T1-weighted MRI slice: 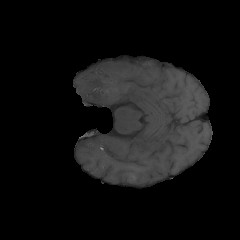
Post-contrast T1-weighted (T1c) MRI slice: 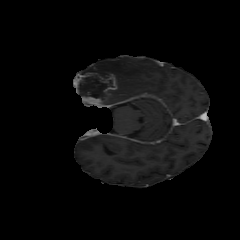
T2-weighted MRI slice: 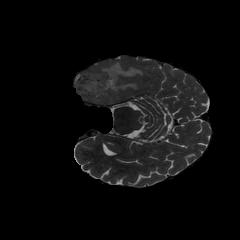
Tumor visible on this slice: yes